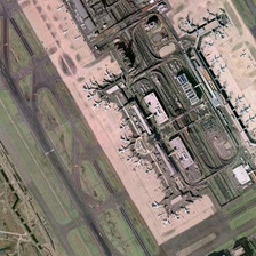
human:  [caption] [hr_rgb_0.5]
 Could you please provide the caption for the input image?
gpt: a dark green rectangle airport encircled by green flight strip .

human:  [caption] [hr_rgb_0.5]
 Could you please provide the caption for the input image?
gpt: there is a square terminal building with many orderly arranged aeroplanes around it .

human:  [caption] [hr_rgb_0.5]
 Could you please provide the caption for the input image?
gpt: there is a square terminal building with many orderly arranged aeroplanes around it on the tarmac  outside which is grassy field divided into several pieces by runways .

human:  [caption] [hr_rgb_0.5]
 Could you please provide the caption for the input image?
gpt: the square shpaped complicated termial building is surrounded by runways .

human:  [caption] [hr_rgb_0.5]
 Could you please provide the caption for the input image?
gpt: many planes are parked in two sides of a building in an airport with several runways .